You are looking at the short-time Fourier spectrogram of a rotating shaft's vibration signal. Classify the rotor condition as one of: normal, misalignment, unbalance, looseness.
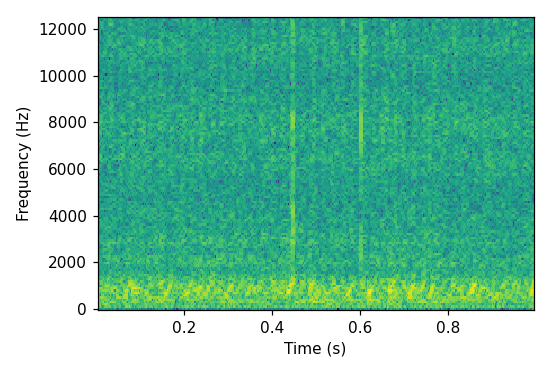
Answer: misalignment